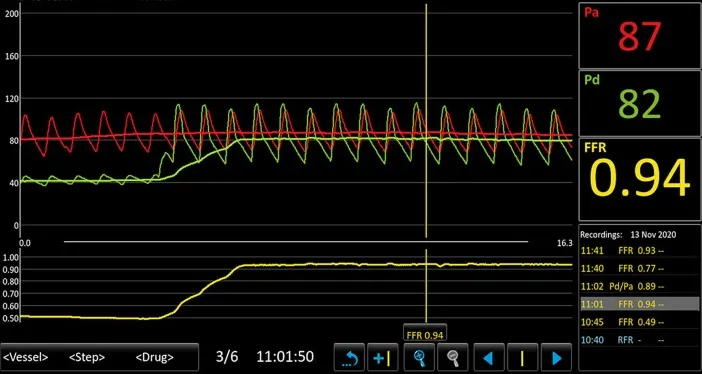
Results of pressure guidewire measurement depicting Pa, Pd, and FFR before and after balloon angioplasty. This figure demonstrates a distal renal artery to proximal renal artery mean pressure gradient of 40 mm Hg and the FFR was 0.49. A significant increase in Pd was found after the pullback of the guidewire. Pa, mean aortic pressure; Pd, pressure distal to the stenosis; FFR, fractional flow reserve.
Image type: electrography (emg)